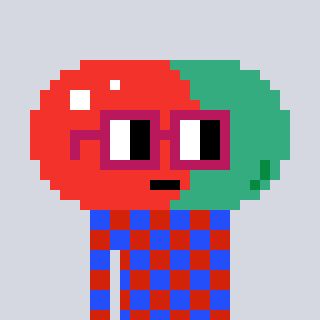
a pixel art character with square dark red glasses, a pill-shaped head and a red-colored body on a cool background